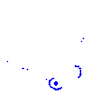
Particle: kaon